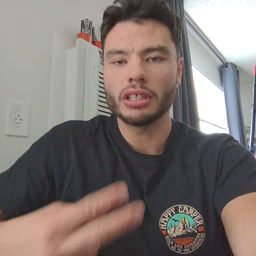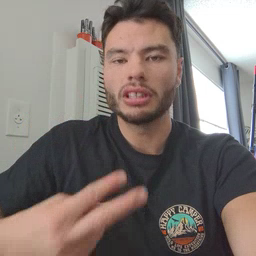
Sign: pajamas